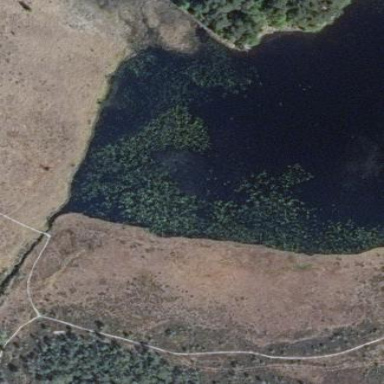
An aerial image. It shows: Fen wetland area.